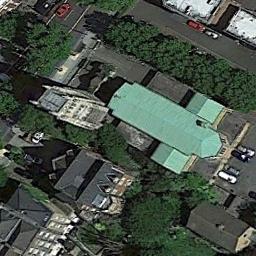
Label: church